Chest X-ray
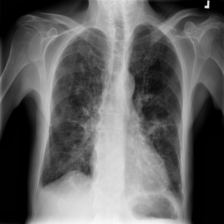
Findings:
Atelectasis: negative
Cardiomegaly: negative
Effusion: positive
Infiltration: positive
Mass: negative
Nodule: negative
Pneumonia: negative
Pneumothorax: negative
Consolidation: negative
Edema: negative
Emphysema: negative
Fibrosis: negative
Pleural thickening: negative
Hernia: negative